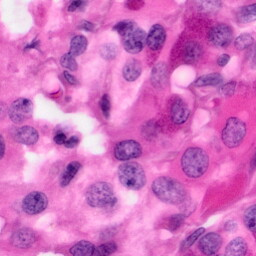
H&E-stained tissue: Pancreatic